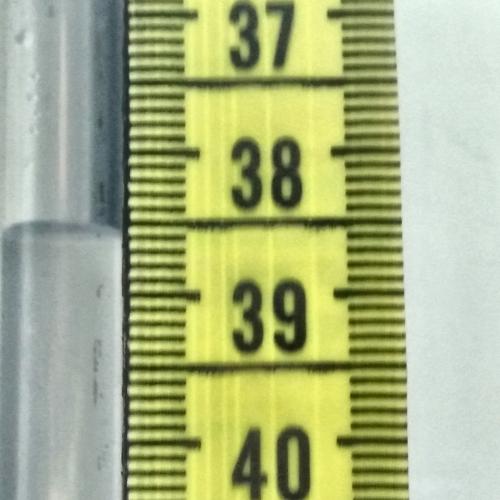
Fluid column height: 38.6 cm